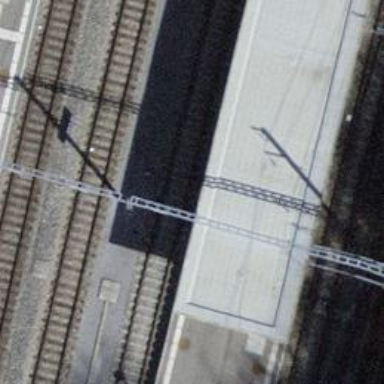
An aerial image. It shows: Close-up of railway platform edge.